Aerial crown-view tile of a tropical tree (Barro Colorado Island, Panama), acquired 20241112:
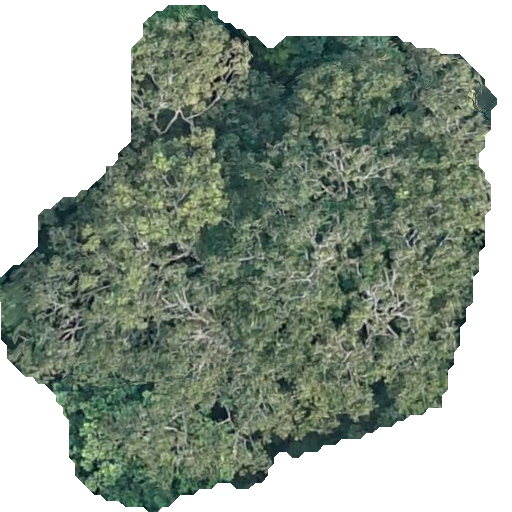
Species: Dipteryx oleifera
GBIF accepted scientific name: Dipteryx oleifera
Crown area: 268.62 m²